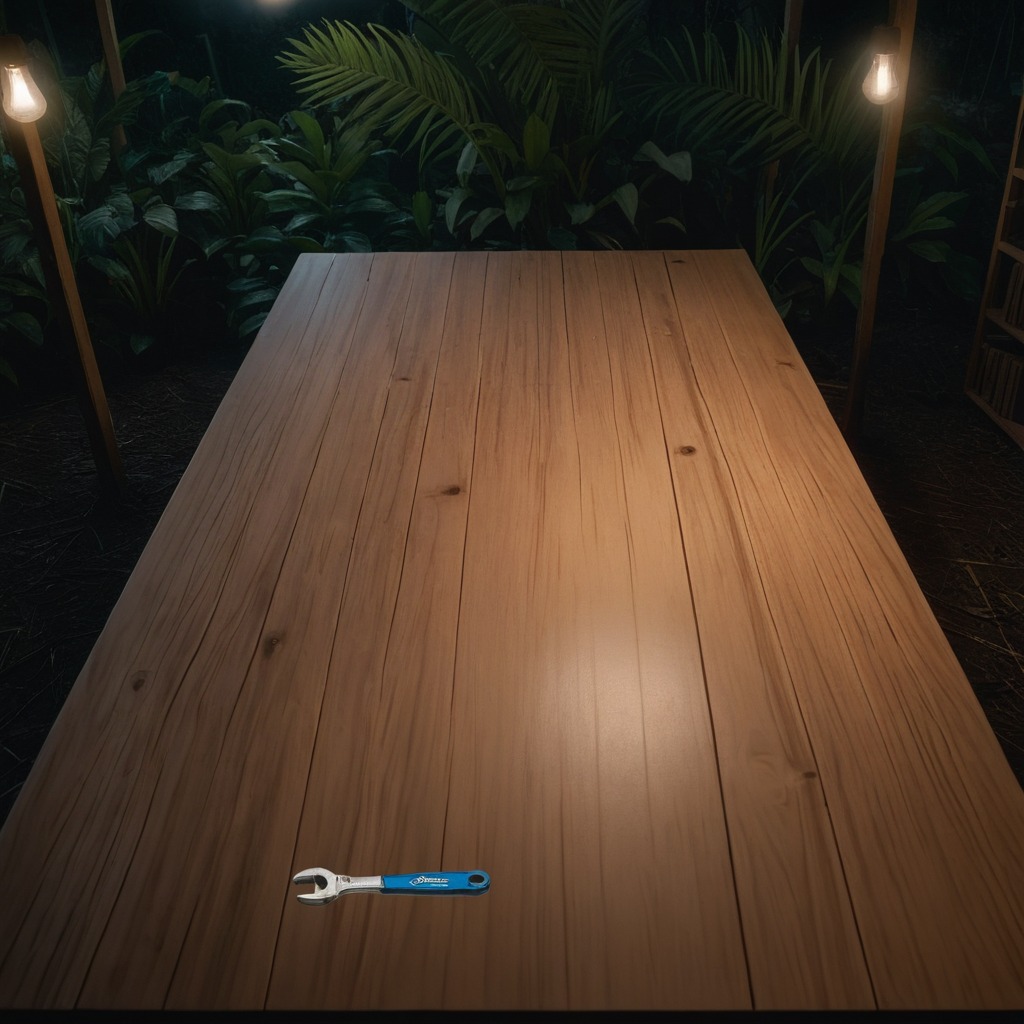
An wrench lies on a wooden table inside a jungle field workshop tent at night.